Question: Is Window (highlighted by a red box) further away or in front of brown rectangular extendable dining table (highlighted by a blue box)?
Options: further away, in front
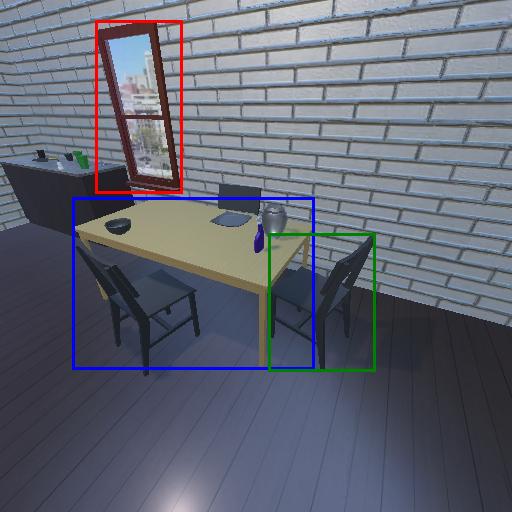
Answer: further away